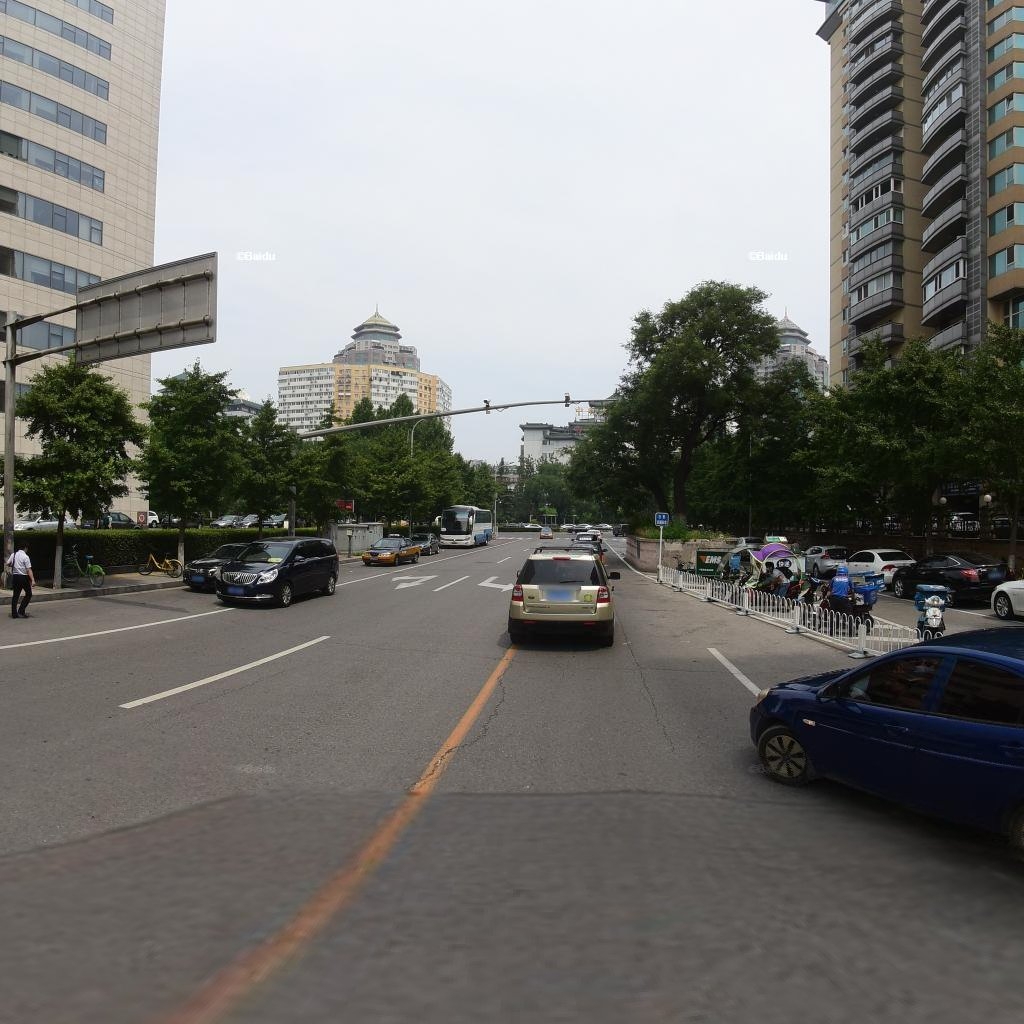
Region: Dongcheng
Road damage annotations: transverse crack, longitudinal crack, longitudinal crack, longitudinal crack, transverse crack